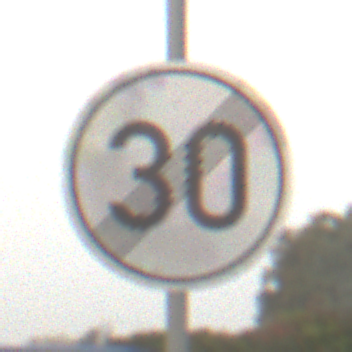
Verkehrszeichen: EndeGeschwindigkeit30
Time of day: MorningAfternoon
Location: Outdoor (Suburban)
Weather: Overcast
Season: NotSpecified
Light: Natural